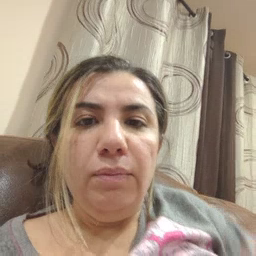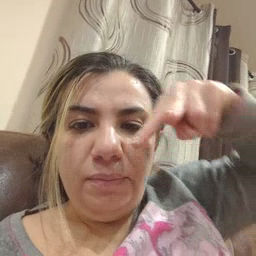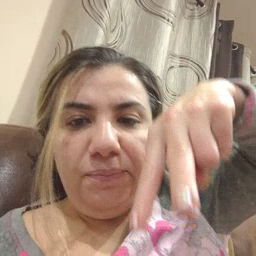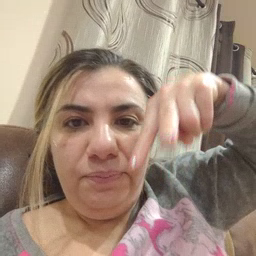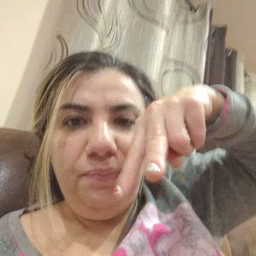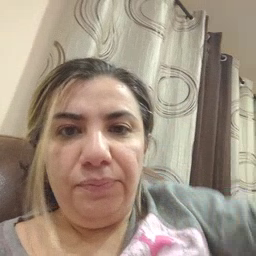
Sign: napkin